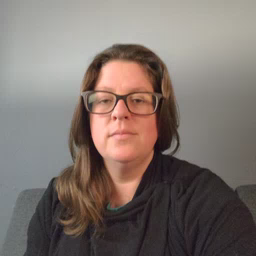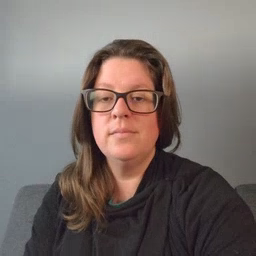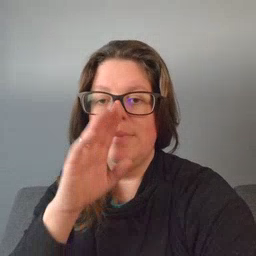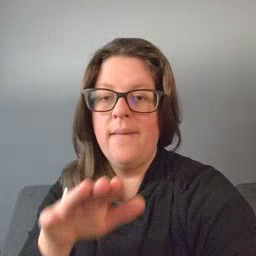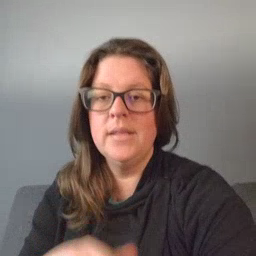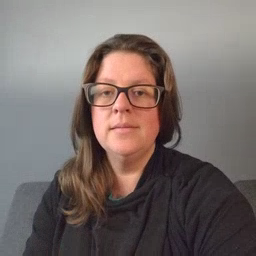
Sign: elephant